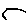
Label: hexagon